Question: I have a <URL> with the options formated. I add a fontawesome icon on the right.
But it's not vertically aligned respect the select option. This image speaks for itself:

To put it on the right I add 'float: left; position: relative;'.
Check thi fiddle: <URL>
'''
body {
padding: 20px;
}
.fa-check-circle{
float: right;
position: relative;
}
'''
'''
function format(referencia) {
if (!referencia.id) return referencia.text; // optgroup
if ($(referencia.element).data('active') == "1") {
return referencia.text + "<i class='fa fa-check-circle'></i>";
} else {
return referencia.text;
}
}
$("#mysel").select2({
width: "100%",
formatResult: format
});
'''
'''
<select id="mysel">
<optgroup label="First group">
<option value="0" data-active="1">Hello</option>
<option value="1" data-active="0">Stack</option>
</optgroup>
<optgroup label="Second group">
<option value="2" data-active="1">Overflow</option>
<option value="3" data-active="1">Friends</option>
</optgroup>
</select>
'''
Do you have any idea/alternative to do it?
If you need more info, let me know and I'll edit the post.
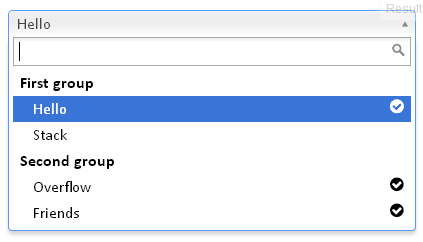
Answer: Add 'line-height' here:
'''
.fa-check-circle {
float: right;
position: relative;
line-height: 20px;
}
'''
<URL>